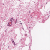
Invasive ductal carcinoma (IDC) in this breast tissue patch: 0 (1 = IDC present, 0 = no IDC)